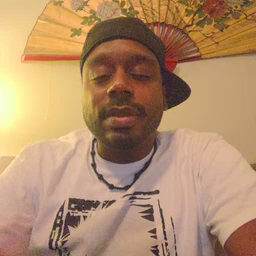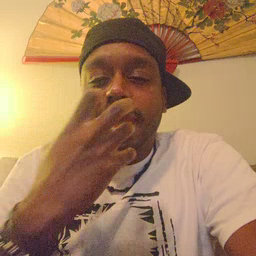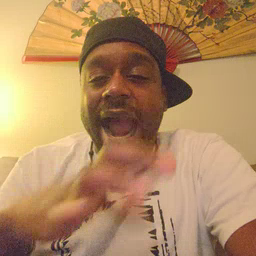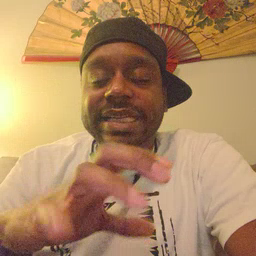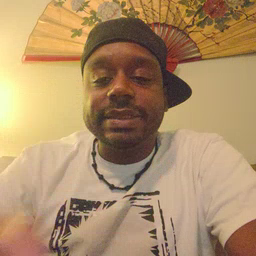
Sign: hot